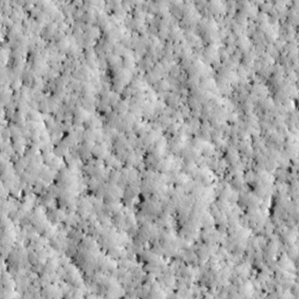
Label: non_frost